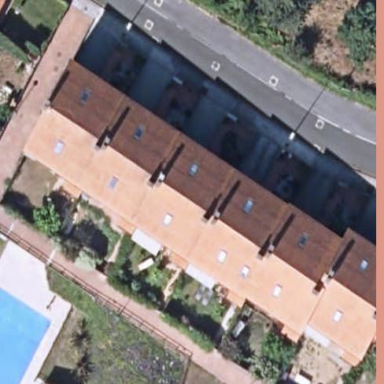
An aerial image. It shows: Simple and straightforward house.